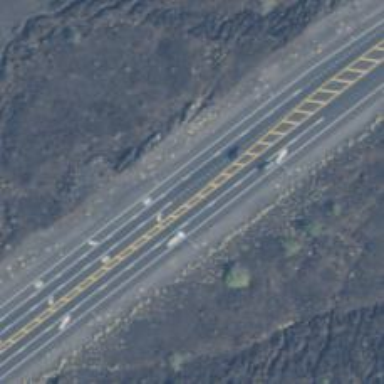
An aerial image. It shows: Primary highway.